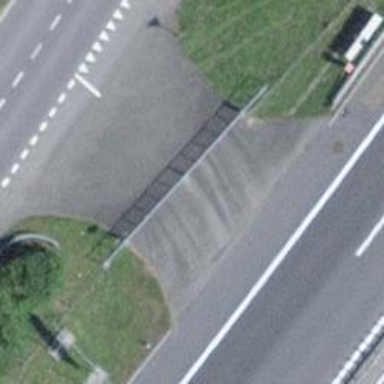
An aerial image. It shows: Lift gate barrier.